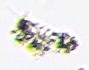
Label: Detritus